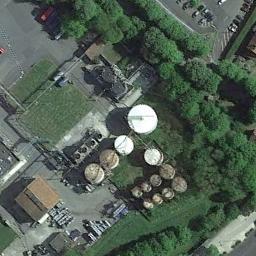
Label: storage tanks